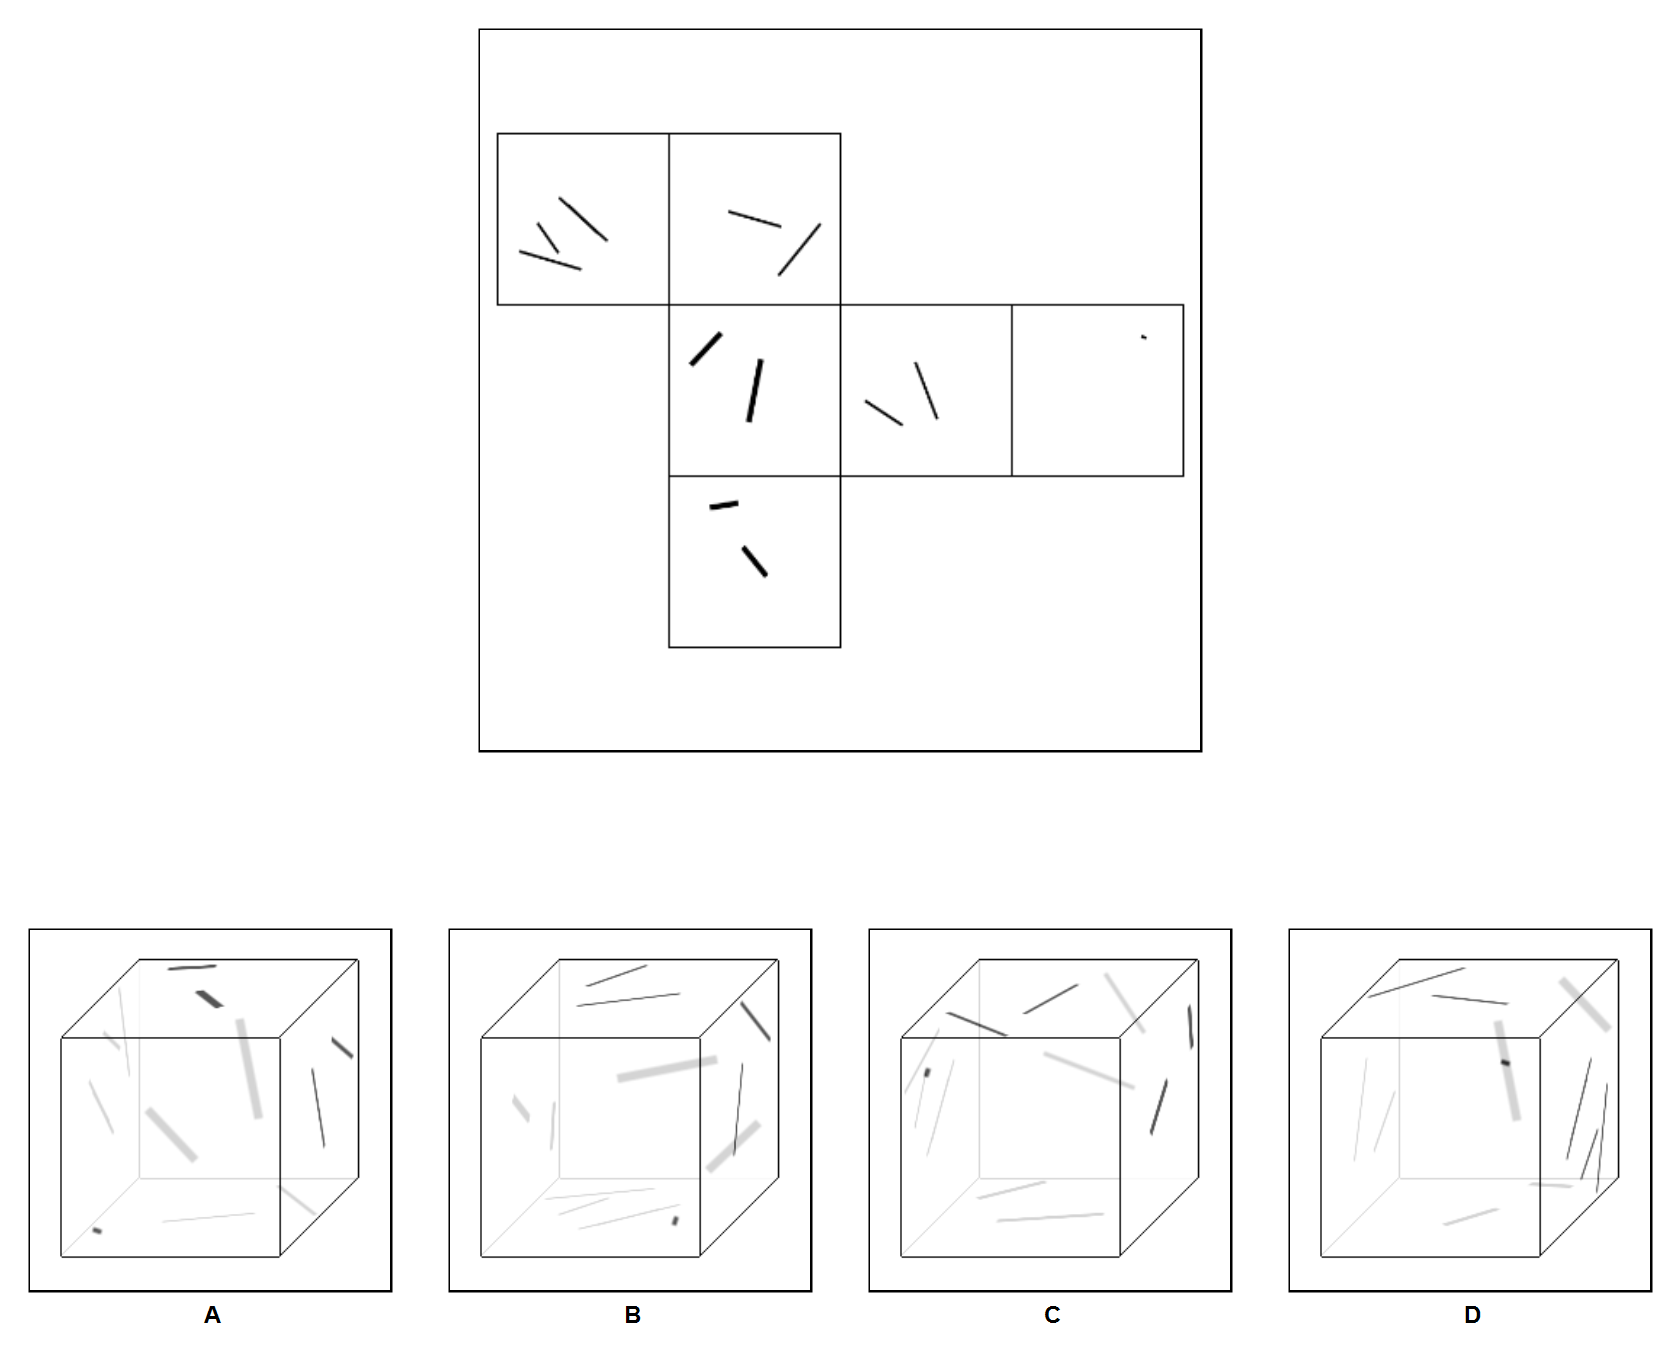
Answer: C